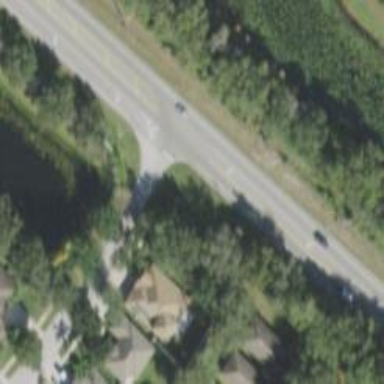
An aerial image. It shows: Asphalt road with secondary link designation.